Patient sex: M
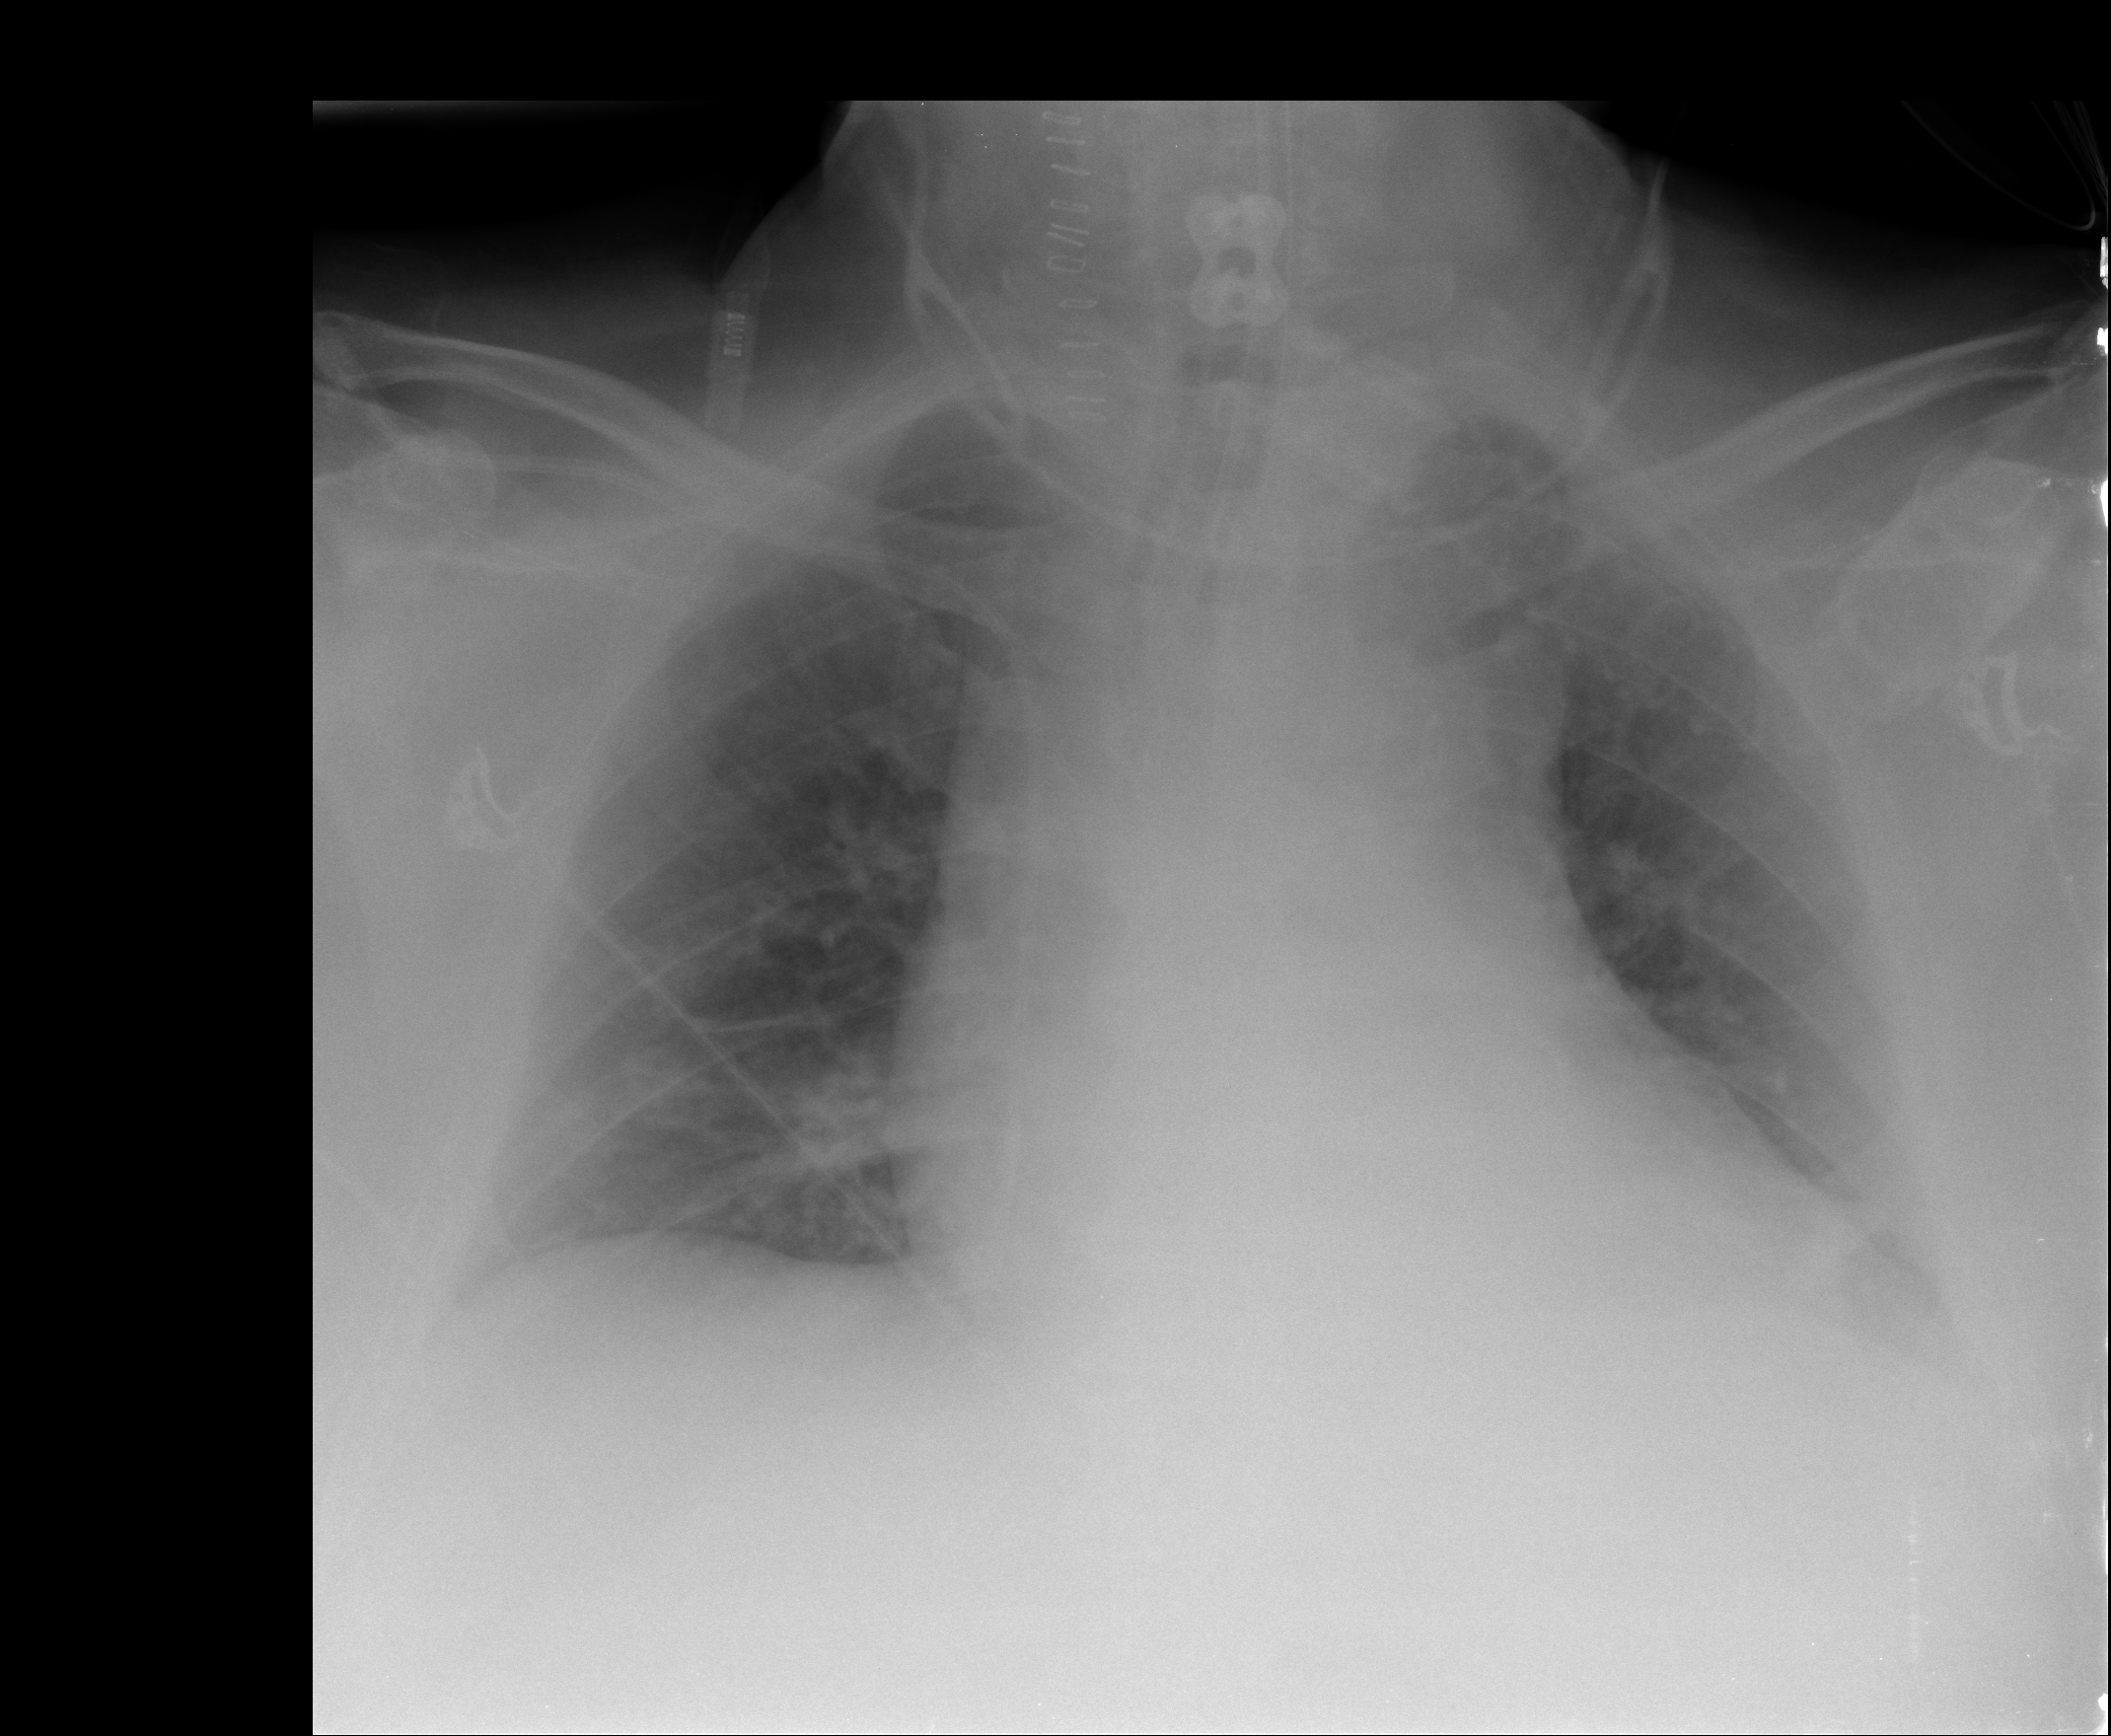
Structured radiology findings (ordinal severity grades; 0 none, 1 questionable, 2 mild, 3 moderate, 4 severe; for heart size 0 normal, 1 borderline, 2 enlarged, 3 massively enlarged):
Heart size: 2
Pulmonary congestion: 2
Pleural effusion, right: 2
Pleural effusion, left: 2
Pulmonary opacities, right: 1
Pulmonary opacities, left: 0
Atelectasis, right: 2
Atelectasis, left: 3